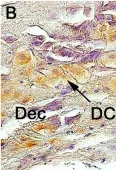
Detection of viral antigens. Tissue sections were probed by immunohistochemistry for the E Representative images of placenta from ZIKV+ placenta, independent of the cephalic circumference of the infant, show:. The presence of E protein in decidual cells (DC) of decidua (Dec), mesenchymal cells (MS), endothelial cells (En), and ,syncytiotrophoblast (STB) of chorionic villi (CV) that was independent of the cephalic circumference of the infant.
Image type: pathology (immunostaining)